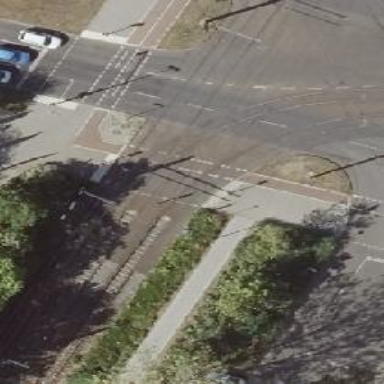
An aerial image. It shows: Tram crossing on the railway.